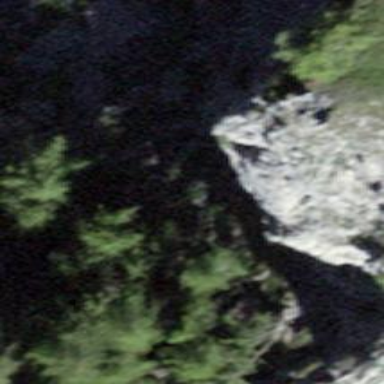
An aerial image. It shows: Cliff in nature.